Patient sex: F
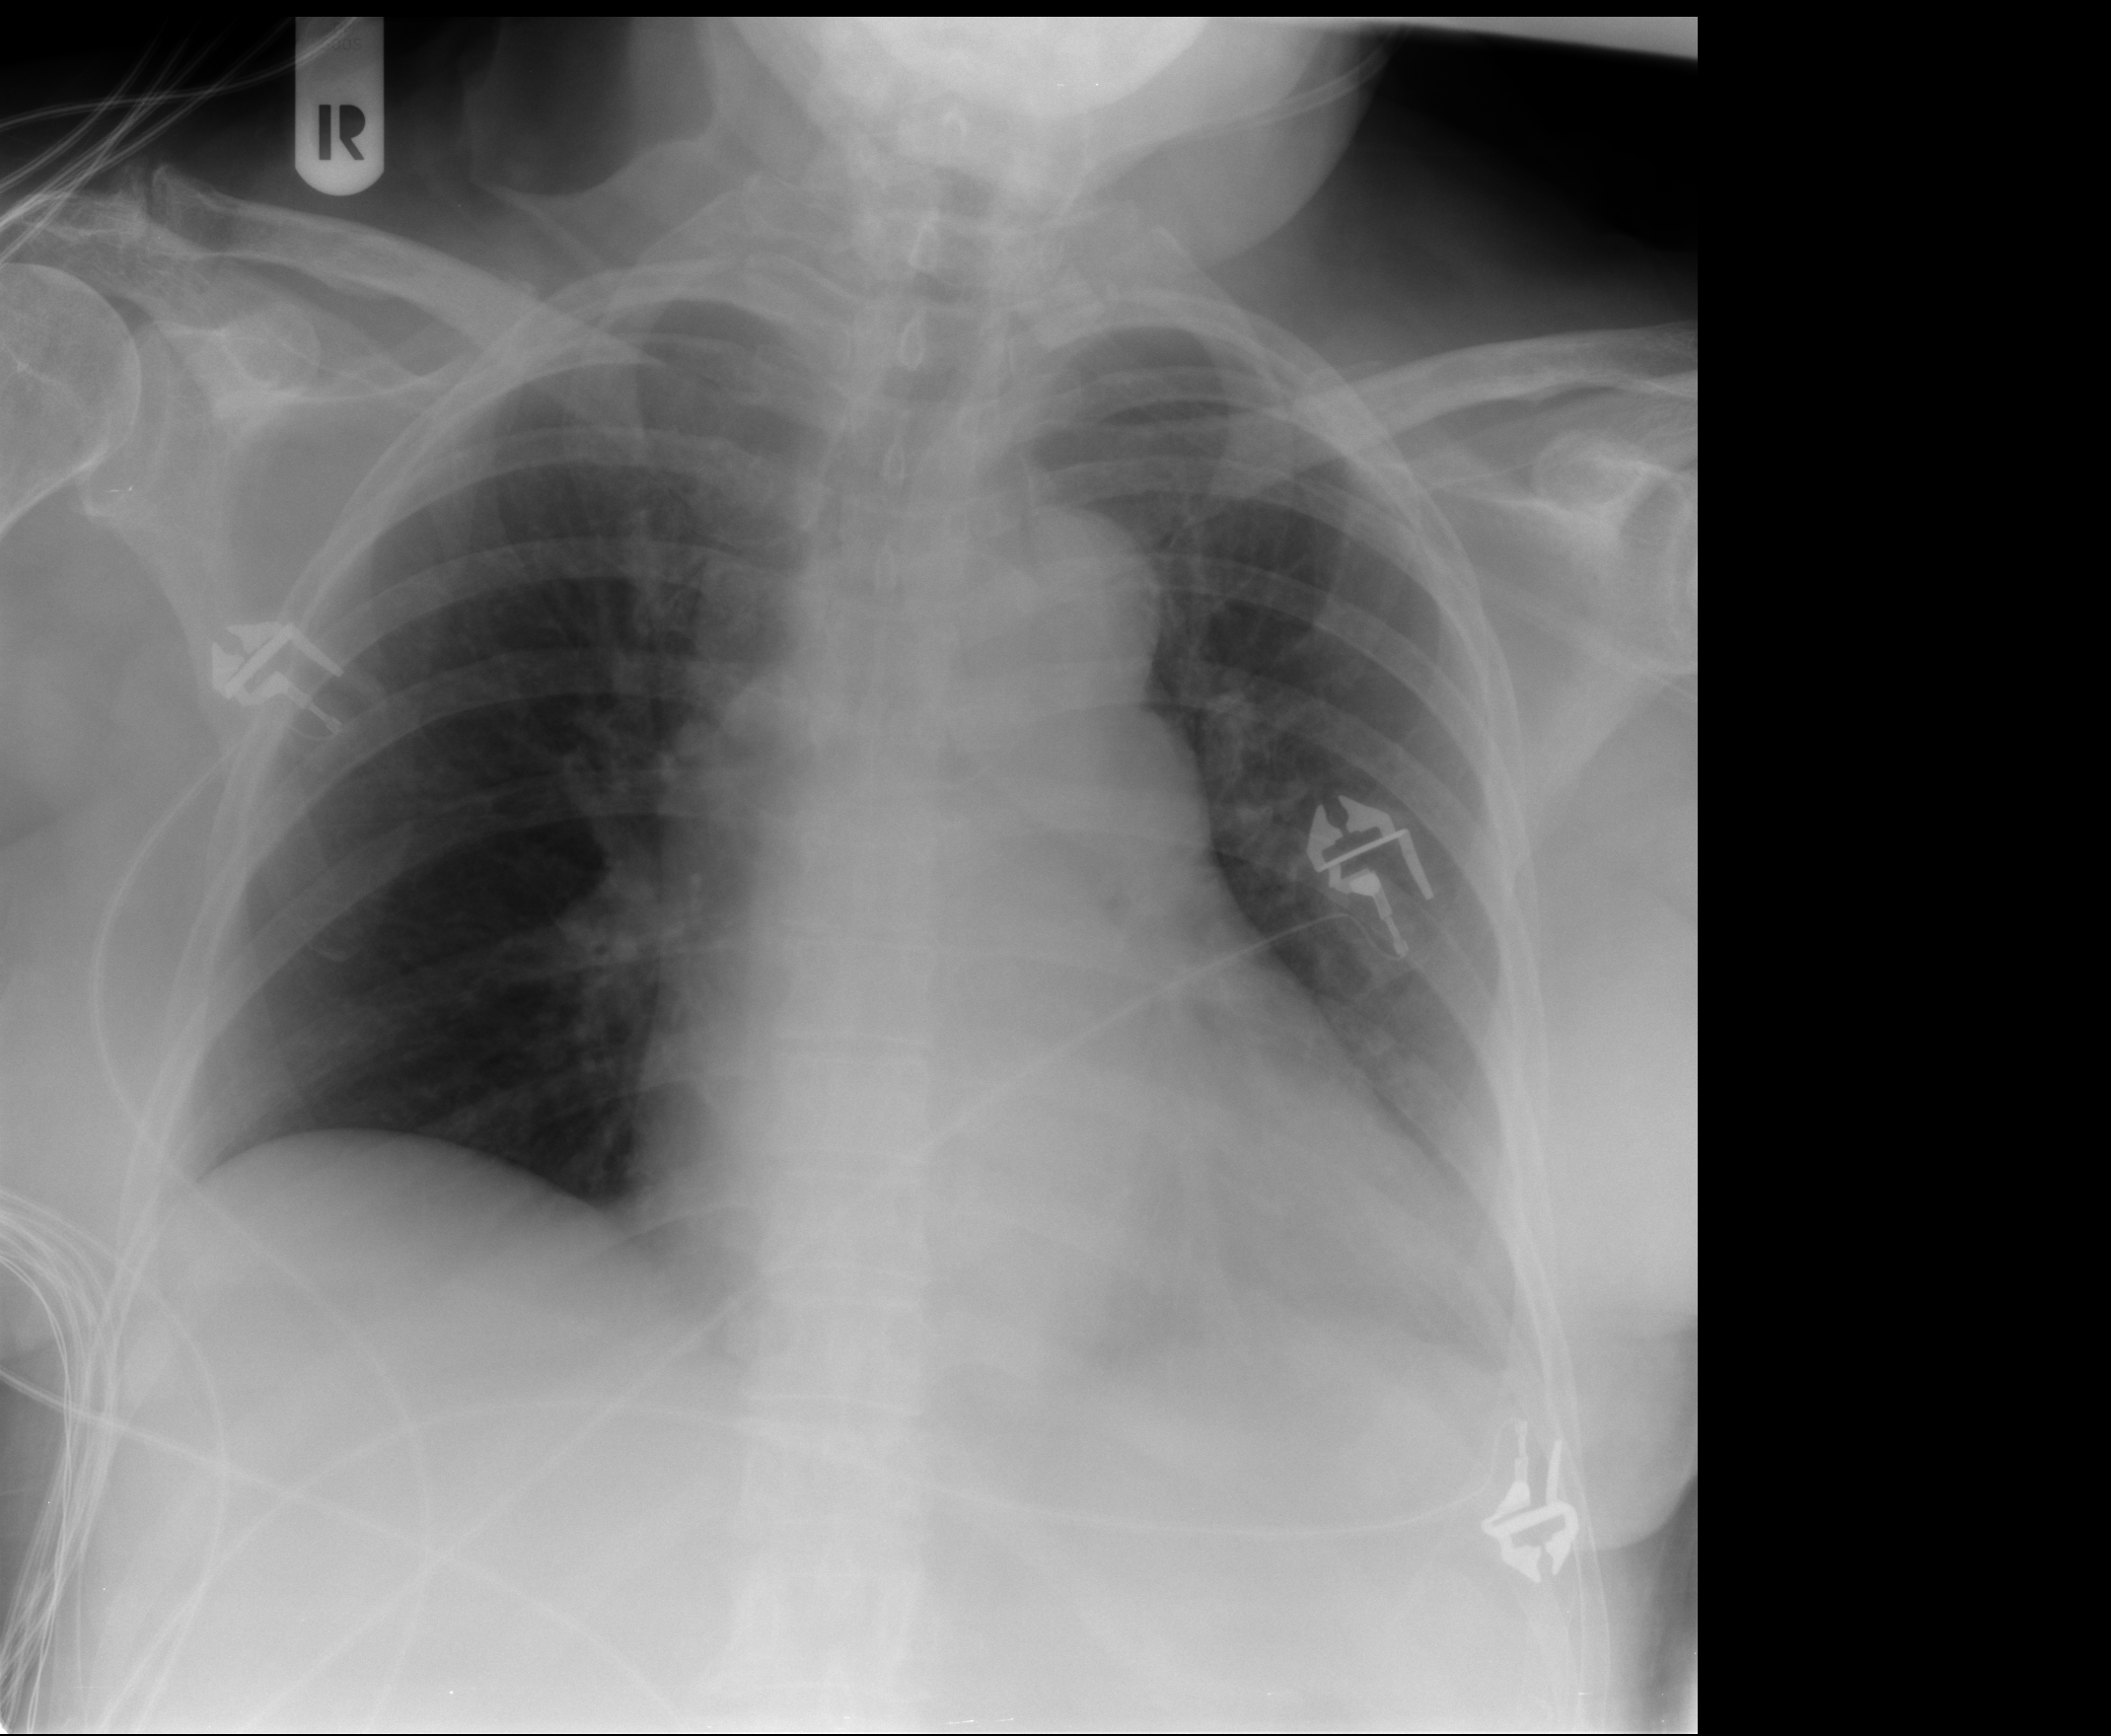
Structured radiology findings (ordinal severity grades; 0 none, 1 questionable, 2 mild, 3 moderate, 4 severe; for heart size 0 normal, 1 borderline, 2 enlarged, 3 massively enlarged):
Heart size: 2
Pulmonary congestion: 0
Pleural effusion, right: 0
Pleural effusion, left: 1
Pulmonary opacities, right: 0
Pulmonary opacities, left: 1
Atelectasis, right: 0
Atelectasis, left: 0